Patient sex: M
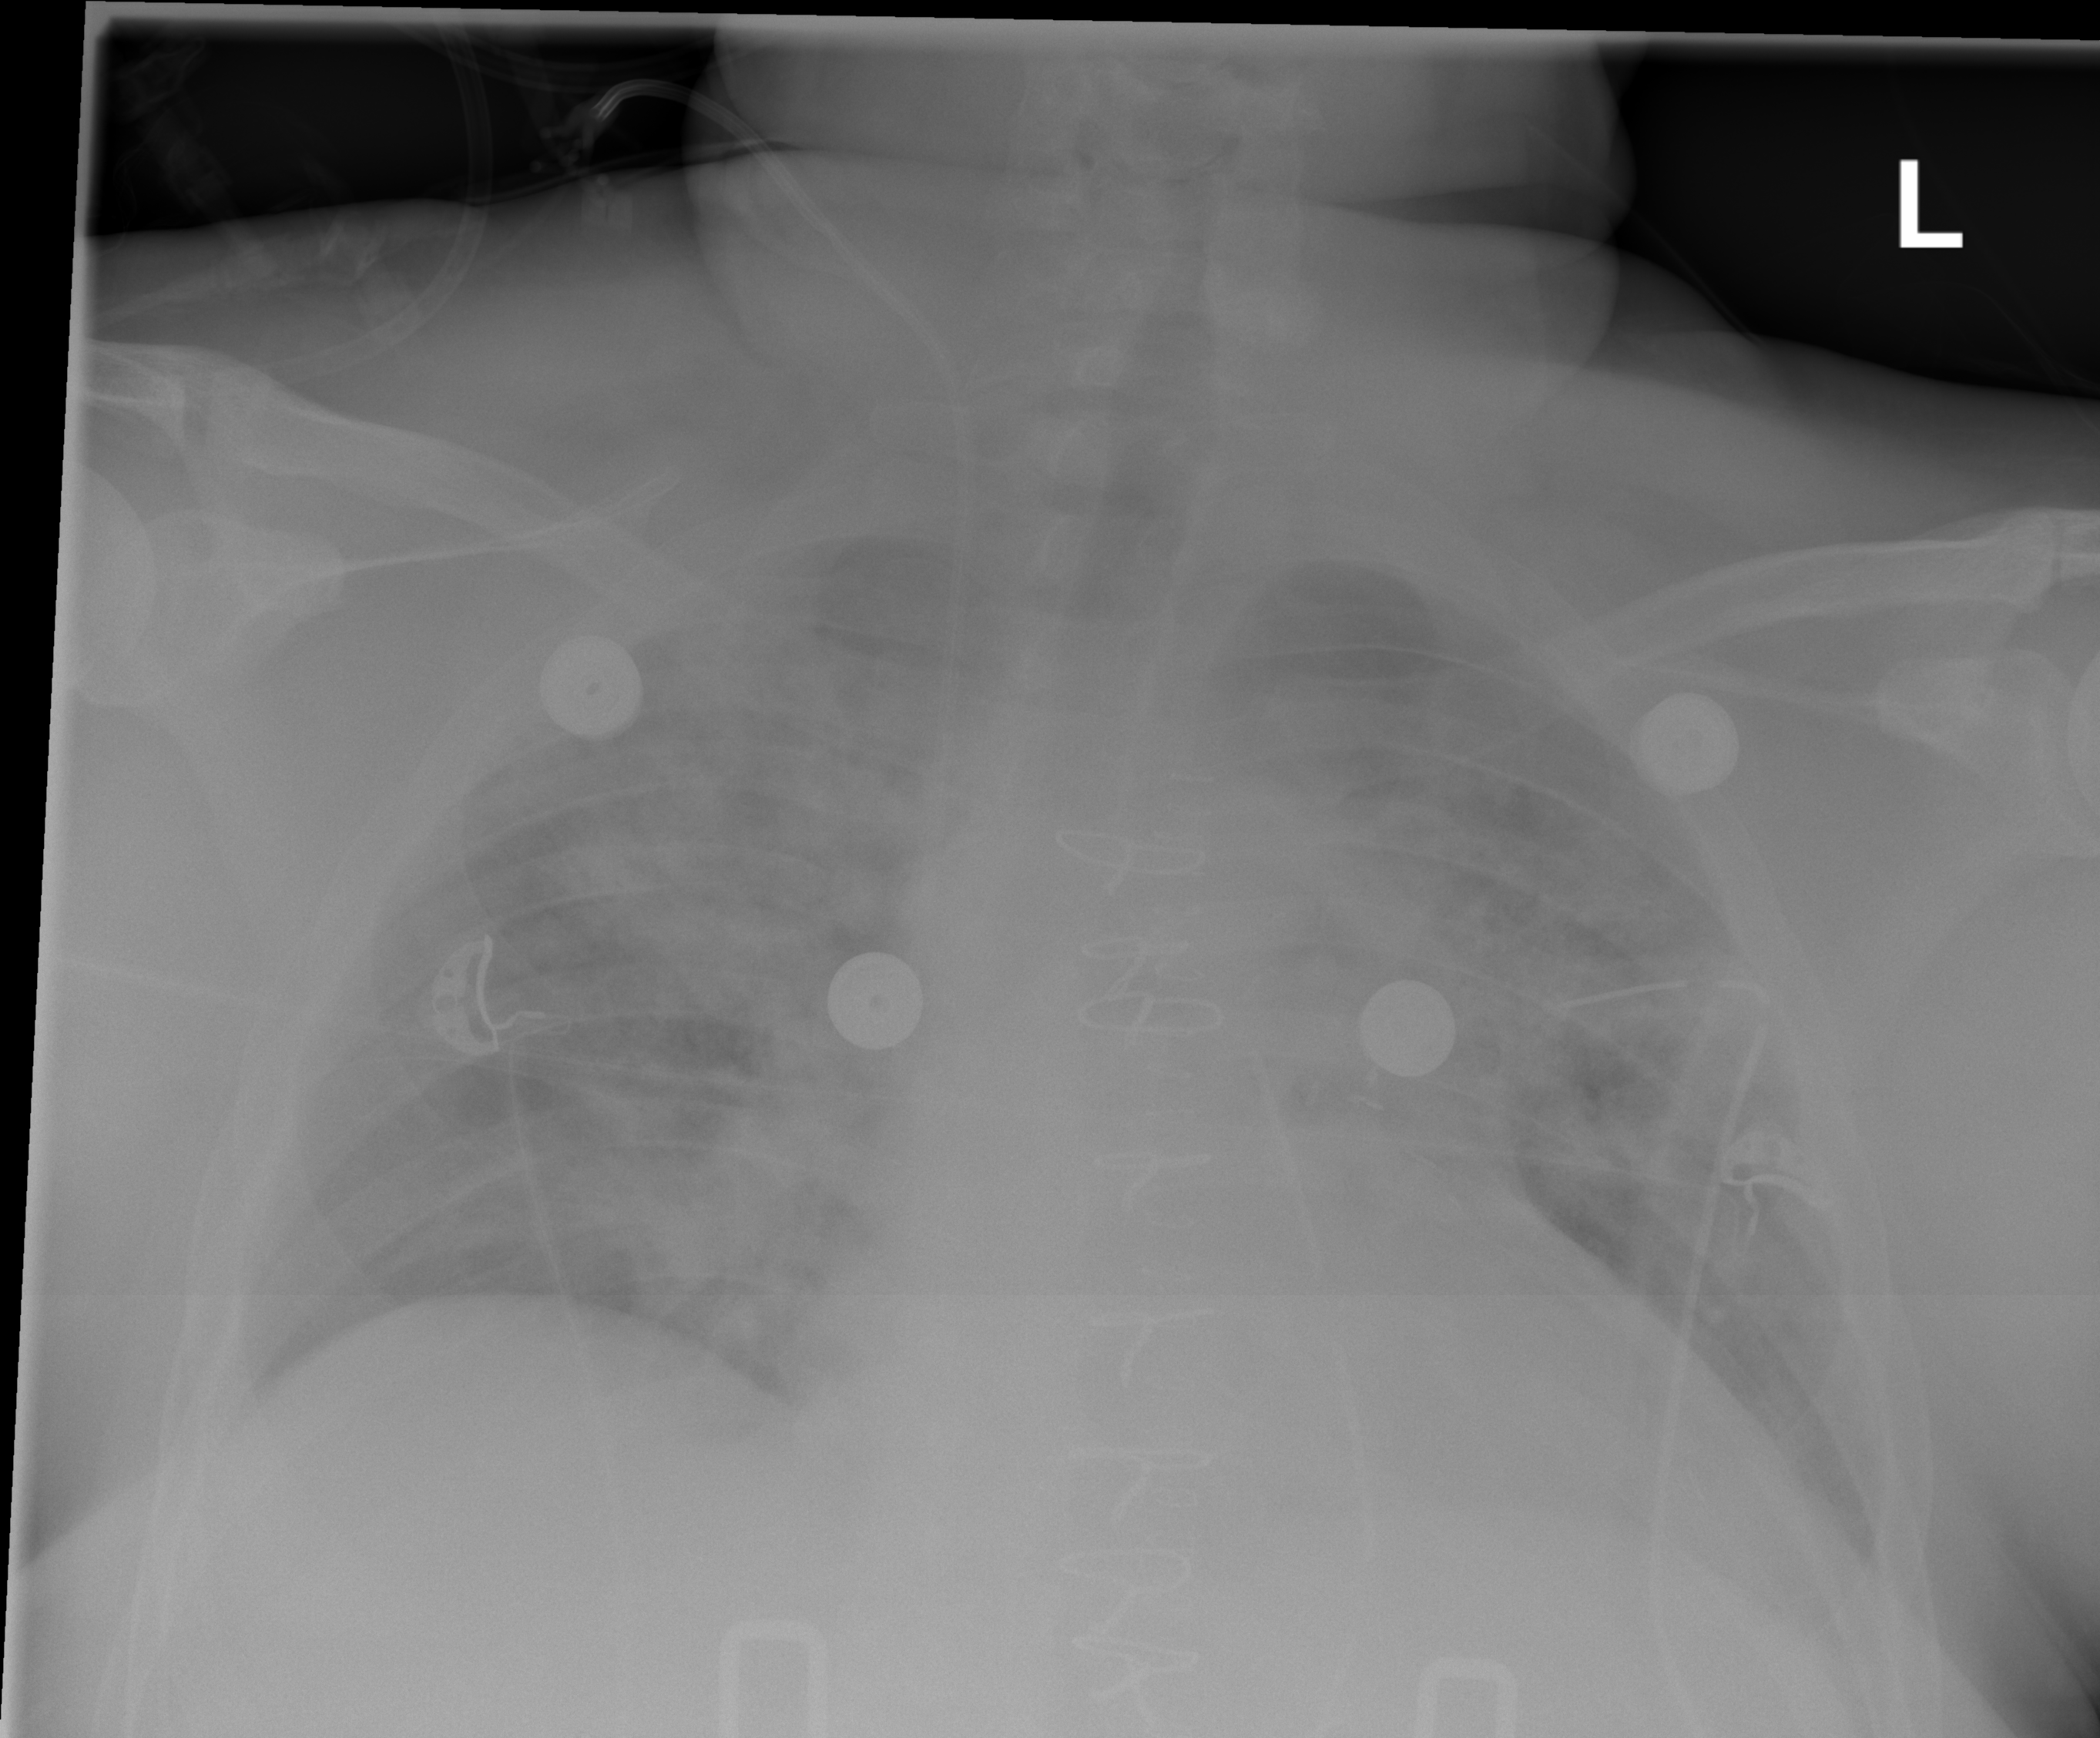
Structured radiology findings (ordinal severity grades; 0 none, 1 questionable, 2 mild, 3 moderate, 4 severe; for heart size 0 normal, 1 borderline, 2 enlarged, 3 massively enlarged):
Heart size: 2
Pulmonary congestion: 1
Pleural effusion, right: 0
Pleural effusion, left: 0
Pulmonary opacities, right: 3
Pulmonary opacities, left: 3
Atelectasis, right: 0
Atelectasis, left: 0